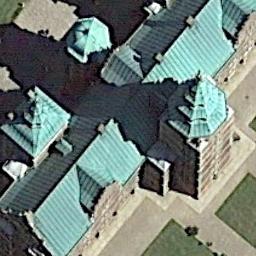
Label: palace